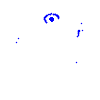
Particle: electron